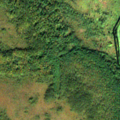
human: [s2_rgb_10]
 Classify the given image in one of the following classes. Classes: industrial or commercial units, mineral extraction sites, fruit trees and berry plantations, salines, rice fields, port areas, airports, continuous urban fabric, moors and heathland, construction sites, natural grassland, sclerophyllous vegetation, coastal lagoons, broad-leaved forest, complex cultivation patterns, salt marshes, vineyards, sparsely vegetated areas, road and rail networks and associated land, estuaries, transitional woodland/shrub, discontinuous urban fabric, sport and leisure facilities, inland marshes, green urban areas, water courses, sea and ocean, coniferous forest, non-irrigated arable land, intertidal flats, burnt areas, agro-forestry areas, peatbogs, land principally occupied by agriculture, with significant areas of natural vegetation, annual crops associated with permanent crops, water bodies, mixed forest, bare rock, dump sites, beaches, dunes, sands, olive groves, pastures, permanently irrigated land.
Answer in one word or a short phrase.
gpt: pastures, broad-leaved forest, coniferous forest, transitional woodland/shrub, peatbogs